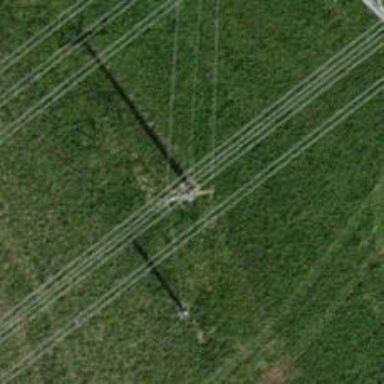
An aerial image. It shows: Power pole.